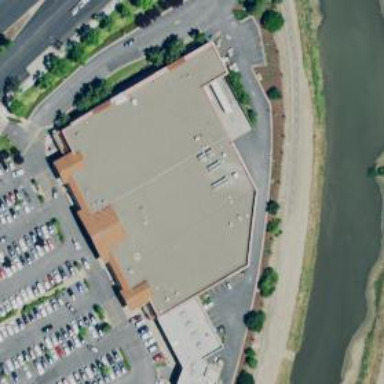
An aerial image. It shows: Supermarket.